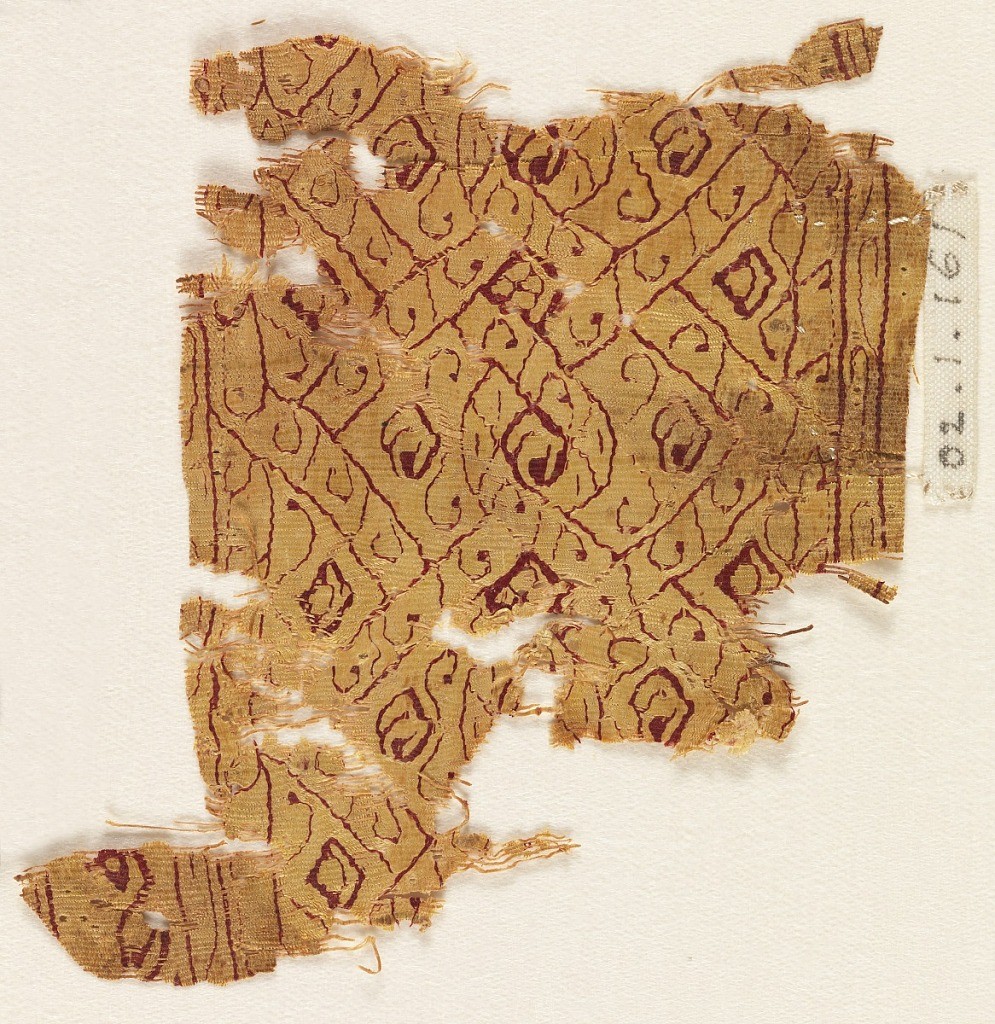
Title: Band fragment
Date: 10th–12th century
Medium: linen, silk Technique: slit tapestry
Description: Fragment showing interlacing bands in yellow and red.